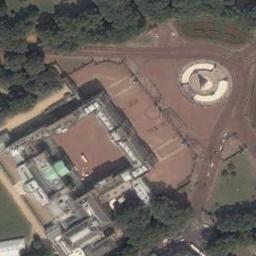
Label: palace